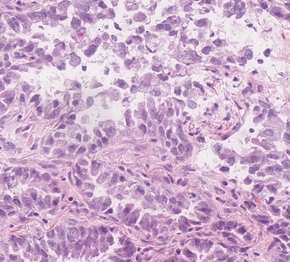
Tumor epithelial tissue: yes
Tumor-associated stroma tissue: yes
Normal tissue: no